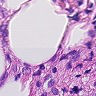
Metastatic tissue present: yes